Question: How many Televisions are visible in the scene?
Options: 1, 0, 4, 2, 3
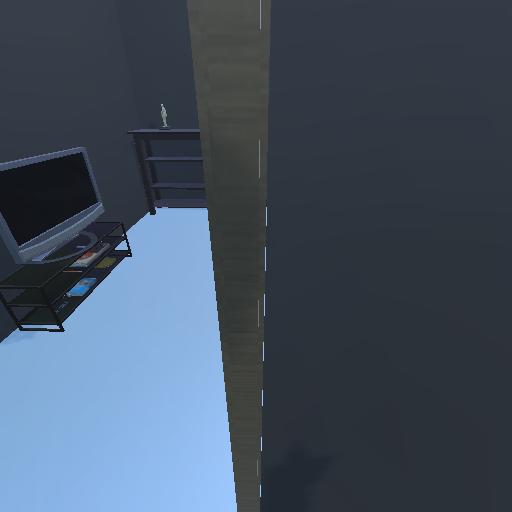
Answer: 1